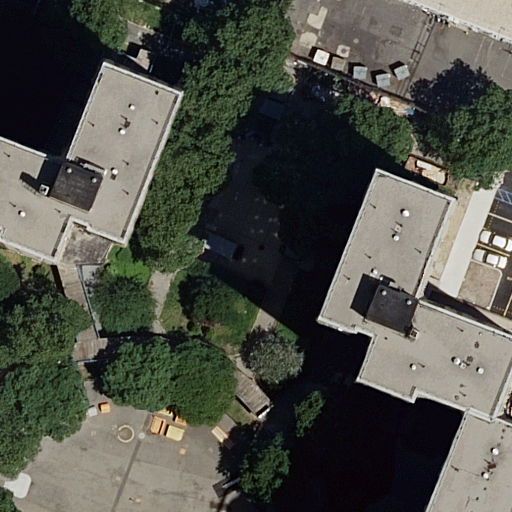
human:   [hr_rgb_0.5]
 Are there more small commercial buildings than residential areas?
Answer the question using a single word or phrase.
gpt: no

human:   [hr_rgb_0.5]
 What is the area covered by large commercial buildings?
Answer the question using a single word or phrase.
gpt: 0m2

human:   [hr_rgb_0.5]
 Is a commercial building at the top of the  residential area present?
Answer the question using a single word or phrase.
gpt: no

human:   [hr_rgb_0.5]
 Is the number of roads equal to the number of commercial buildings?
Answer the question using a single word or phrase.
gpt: no

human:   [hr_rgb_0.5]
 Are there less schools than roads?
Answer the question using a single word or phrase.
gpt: no

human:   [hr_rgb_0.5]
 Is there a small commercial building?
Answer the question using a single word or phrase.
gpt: no

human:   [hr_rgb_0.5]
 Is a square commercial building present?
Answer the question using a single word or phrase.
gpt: no

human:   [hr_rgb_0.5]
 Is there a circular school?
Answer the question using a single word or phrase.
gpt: no

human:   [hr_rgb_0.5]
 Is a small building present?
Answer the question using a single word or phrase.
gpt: no

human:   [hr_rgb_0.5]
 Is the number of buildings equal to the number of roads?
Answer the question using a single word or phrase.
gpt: no

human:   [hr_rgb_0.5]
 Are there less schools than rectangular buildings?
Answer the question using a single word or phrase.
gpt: no

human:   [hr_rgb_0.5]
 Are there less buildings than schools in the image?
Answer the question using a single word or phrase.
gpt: no

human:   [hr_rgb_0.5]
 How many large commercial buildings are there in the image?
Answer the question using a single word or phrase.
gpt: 0

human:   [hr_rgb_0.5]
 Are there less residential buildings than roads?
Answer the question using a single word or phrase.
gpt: no

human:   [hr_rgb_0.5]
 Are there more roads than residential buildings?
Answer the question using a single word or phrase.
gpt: no

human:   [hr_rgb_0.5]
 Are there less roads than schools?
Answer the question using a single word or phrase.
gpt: no

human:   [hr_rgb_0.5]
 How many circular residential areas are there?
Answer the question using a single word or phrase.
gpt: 0

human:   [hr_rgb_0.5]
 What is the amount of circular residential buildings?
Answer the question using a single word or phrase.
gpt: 0

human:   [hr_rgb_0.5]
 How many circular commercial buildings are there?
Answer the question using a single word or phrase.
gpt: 0

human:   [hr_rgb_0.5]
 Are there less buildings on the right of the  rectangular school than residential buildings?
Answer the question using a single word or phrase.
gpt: yes

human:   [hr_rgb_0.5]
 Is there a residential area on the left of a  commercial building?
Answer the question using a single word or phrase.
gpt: no

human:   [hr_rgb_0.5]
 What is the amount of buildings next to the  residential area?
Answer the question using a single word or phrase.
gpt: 3

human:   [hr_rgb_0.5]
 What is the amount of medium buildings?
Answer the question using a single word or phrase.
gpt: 0

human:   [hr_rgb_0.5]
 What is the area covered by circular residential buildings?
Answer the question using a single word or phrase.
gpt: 0m2

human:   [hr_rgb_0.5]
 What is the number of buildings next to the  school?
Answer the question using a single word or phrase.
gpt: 3

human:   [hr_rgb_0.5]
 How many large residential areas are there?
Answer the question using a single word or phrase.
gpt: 0

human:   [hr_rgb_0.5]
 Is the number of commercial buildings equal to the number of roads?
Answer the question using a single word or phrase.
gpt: no

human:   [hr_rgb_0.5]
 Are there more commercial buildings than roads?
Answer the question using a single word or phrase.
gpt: no

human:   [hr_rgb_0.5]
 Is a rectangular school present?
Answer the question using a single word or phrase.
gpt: yes

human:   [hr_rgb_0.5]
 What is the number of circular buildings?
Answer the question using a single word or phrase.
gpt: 0

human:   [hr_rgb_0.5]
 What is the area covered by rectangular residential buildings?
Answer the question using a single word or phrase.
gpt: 990m2

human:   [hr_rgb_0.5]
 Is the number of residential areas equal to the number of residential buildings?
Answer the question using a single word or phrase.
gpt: no

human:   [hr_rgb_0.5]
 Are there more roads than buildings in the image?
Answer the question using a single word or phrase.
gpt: no

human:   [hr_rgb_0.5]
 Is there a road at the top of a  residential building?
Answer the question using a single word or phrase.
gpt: yes

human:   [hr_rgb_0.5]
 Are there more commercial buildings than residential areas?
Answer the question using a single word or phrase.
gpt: no

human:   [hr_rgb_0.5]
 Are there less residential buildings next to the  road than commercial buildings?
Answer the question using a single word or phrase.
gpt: no